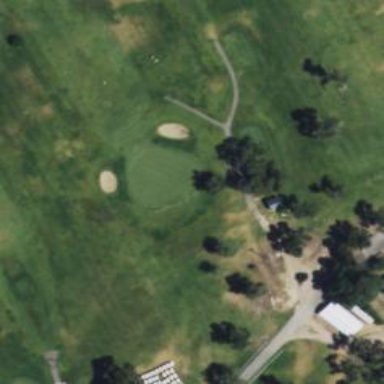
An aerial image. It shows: Path designated for golf carts.